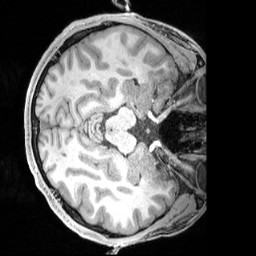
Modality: T1w
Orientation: axial
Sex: male
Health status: ill
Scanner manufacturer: siemens
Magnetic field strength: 3 T
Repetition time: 2.4 s
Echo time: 0.00201 s